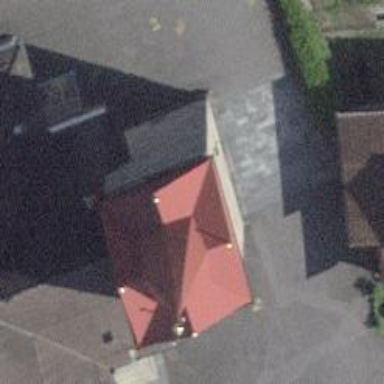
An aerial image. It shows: Building with gabled maroon roof and gray walls.